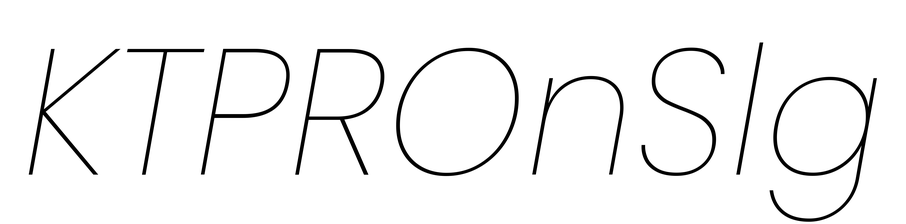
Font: Poppins-ThinItalic